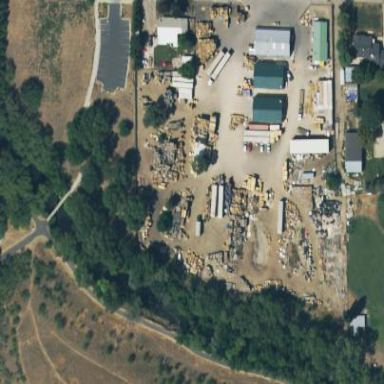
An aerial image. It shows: Scrap yard located in industrial area.